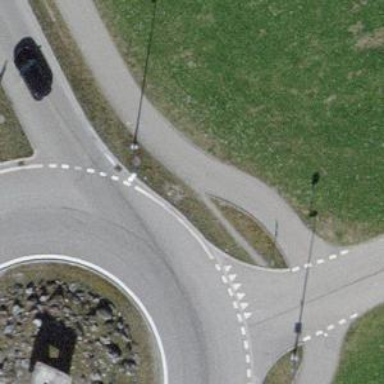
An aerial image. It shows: Cycleway.